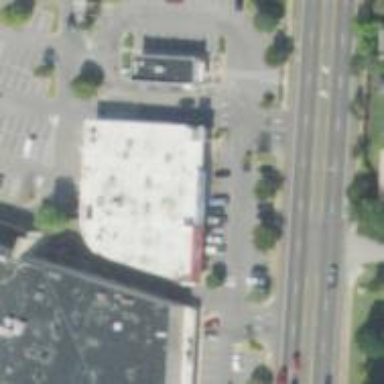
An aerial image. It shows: Post office.